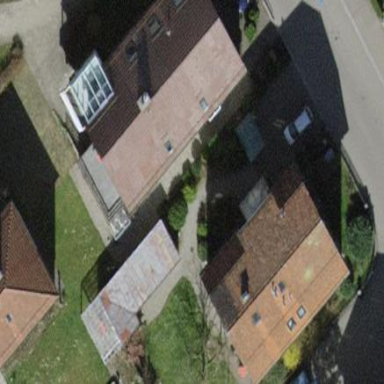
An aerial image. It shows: Gabled roof apartment building with tile roofing.